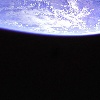
Label: space